Field crop: maize
Growth stage: 2
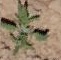
Species: atriplex